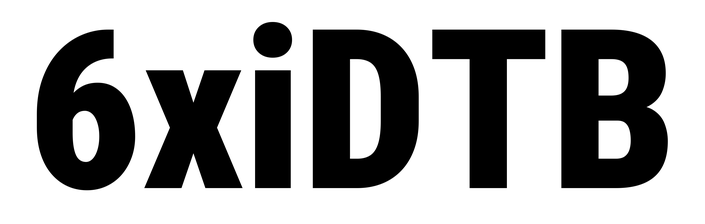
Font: Roboto_Condensed_Black